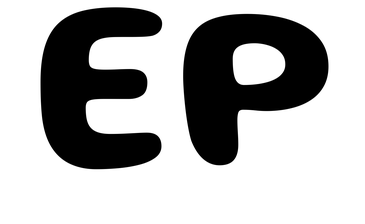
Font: Gluten_SemiBold